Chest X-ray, PA view. Patient: 51 years old, sex M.
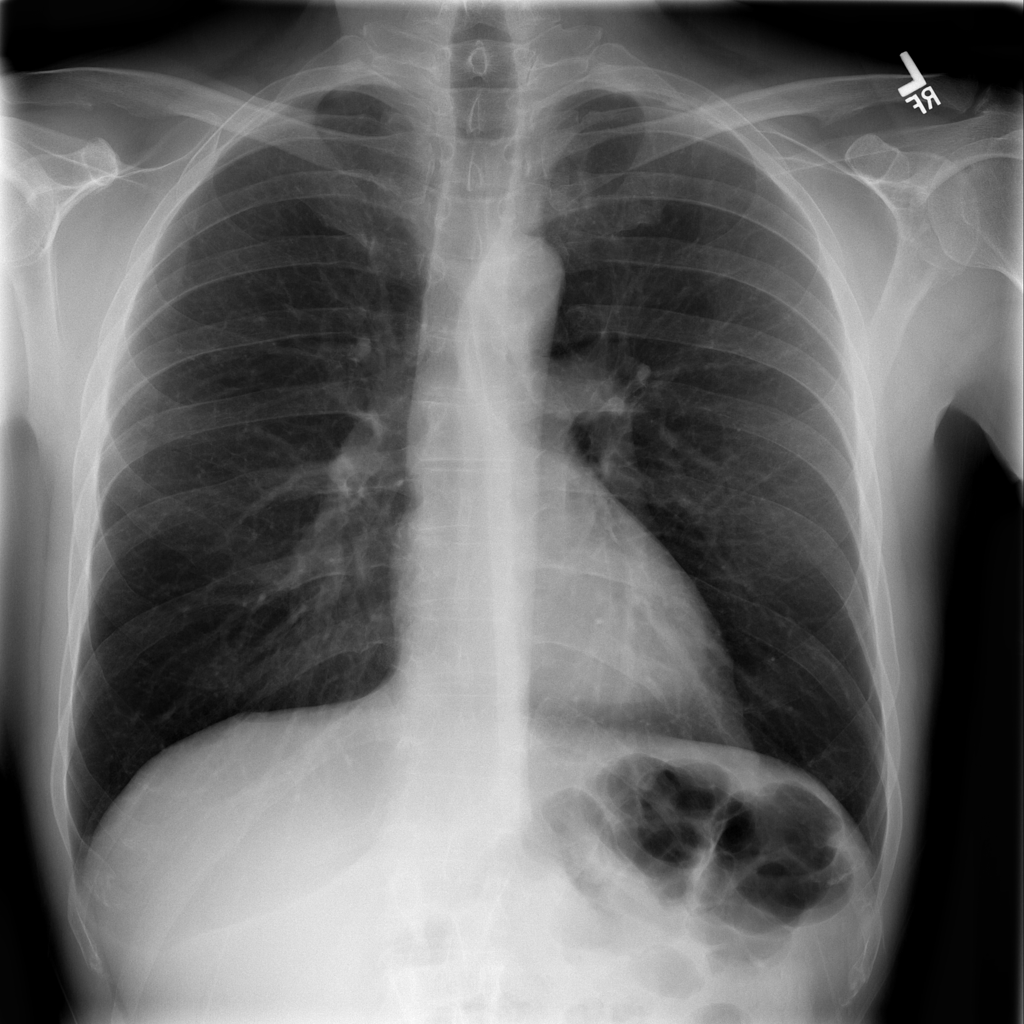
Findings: No Finding